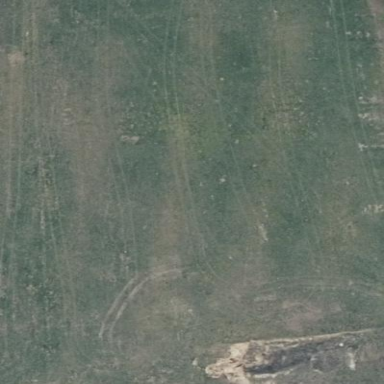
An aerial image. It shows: Fence surrounding meadow.